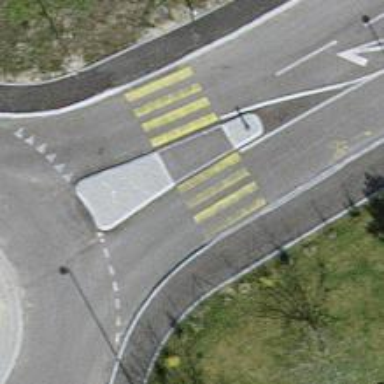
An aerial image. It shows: Tertiary road with designated cycle lane.